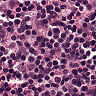
Metastatic tissue present: yes